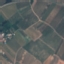
Label: PermanentCrop